Question: I have a form with a combox box and a text box that are bound to a table, there is also a table displaying the contents and a button to save the reocrd.
I was wondering how do I have the form create a new record instead of overwriting the current one when the save button is clicked ?
I am currently using a macro which has a RunCommand SaveRecord and a Refresh to update the table.
Will I need to use vba code to achieve what I am looking ?

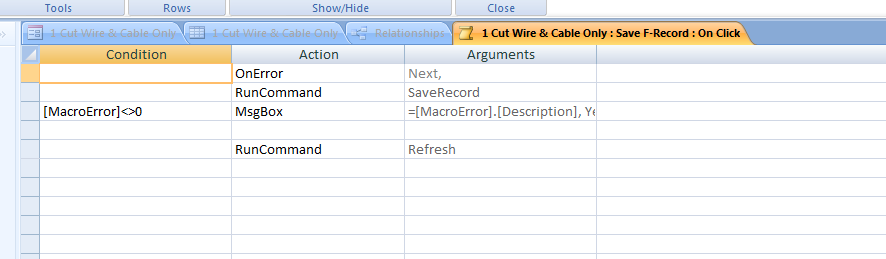
Answer: I think the simplest answer would be to build a quick macro in VBA - the code to add a new record to a table is pretty simple:
'''
Private Sub cmdAddRecord_Click()
Dim db As Database
Dim rs As DAO.Recordset
Set dbVideoCollection = CurrentDb
Set rs = db.OpenRecordset("TableName") //<- Or a specific query in the parentheses.
rs.AddNew
rs("Column1").Value = "Blah"
rs("Column2").Value = "Blah"
rs("Column3").Value = "Blah"
rs("Column4").Value = "Blah"
rs("Column5").Value = "Blah"
rs.Update
End Sub
'''
You can pull the data from the text boxes (or whatever input you're using) on your form by adding variables and reading that data in, such as:
'''
strPnum = Me.txtPNum.Value
'''
Here is the code that I'm using for a similar program - it's more complex, but its adding rows based on criteria in the database and input on the form.
'''
Private Sub Add()
''Add the Item to the Database
Dim Checker As Integer ''Used to check if all of the essential information is present on the form
Dim strPNum As String ''Hold's the Parent Item Value
Dim strSIM As String ''Hold's the SIM number Value
Dim rs As DAO.Recordset ''Used for the Routing table record set
Dim lrs As DAO.Recordset ''Used for the Labor Code table record set
Dim db As Database ''Database variable
Dim i As Integer
Dim OpDesc, LabCode, DBLRCodes(50), DBLRClong, DBLRDesc(50), a As String
Dim RoutSeq, LabHour, LabUnits, LRChecker, b, c As Integer
Set db = CurrentDb
Set rs = db.OpenRecordset("tblTestForRoutingInput")
Set lrs = db.OpenRecordset("tblLaborRateCodes")
Checker = 0
i = 1
''Debug.Print "For Cycling through manually."
''Verify that the essential fields have values.
If IsNull(Me.txtPNum.Value) Then
Checker = MsgBox("Please enter a value for the Parent Item Number", vbOKOnly, "Blank Parent Item Number")
ElseIf IsNull(Me.txtSIM.Value) Then
Checker = MsgBox("Please enter a value for the SIM number", vbOKOnly, "Blank SIM Number")
ElseIf Len(Me.txtSIM.Value) <> 11 Then
Checker = MsgBox("The SIM # must be 11 characters.", vbOKOnly, "Invalid SIM Number")
ElseIf IsNull(Me.txtStep1.Value) Then
Checker = MsgBox("Please enter at least ( 1 ) routing step.", vbOKOnly, "No Routing Steps")
End If
''If none of the essential fields are empty, proceed with the add.
If Checker = 0 Then
''Pull the Parent Item and SIM number values
strPNum = Me.txtPNum.Value
strSIM = Me.txtSIM.Value
''Search the table to see if the PNum or SIM already exists. If it does, end the function.
Do While Not rs.EOF
If rs("Parent_Item") = strPNum And Checker = 0 Then
Checker = MsgBox("Parent Item#: " + strPNum + " already exists in the database. If you wish to edit the item, please use the [Edit] screen.", vbOKOnly, "Item Already Exists")
i = 20
ElseIf rs("SIM") = strSIM And Checker = 0 Then
Checker = MsgBox("SIM#: " + strSIM + " already exists in the database. If you wish to edit the item, please use the [Edit] screen.", vbOKOnly, "Item Already Exists")
i = 20
End If
rs.MoveNext
Loop
''Determine the step to read in.
Do Until i = 20
If i = 1 Then
OpDesc = Me.txtStep1.Value
RoutSeq = Me.txtSeq1.Value
LabCode = Me.txtCode1.Value
LabHour = Me.txtHours1.Value
LabUnits = Me.txtUnits1.Value
ElseIf i = 2 Then ''I have a long string of If statement in the original code that are just used to get the data from the different text boxes but would take up another few hundred lines here.
End If
''If the current step has no data, end the function
If IsNull(OpDesc) Then
Checker = MsgBox("Item: " + strPNum + " has been added with (" + Str(i - 1) + ") Routing Steps", vbOKOnly, "Item Added")
i = 20
Else
''Define the variables to use for the Labor Rate Checker
LRChecker = 0
DBLClong = ""
b = 0
c = 1
''Check the entered Labor Rate Code against what is in the database, and pull the data into parallel arrays
Do While Not lrs.EOF
b = b + 1
If LabCode = lrs("Labor_Rate_Code") Then
LRChecker = 1
End If
DBLRCodes(b) = lrs("Labor_Rate_Code")
DBLRDesc(b) = lrs("Labor_Rate_Description")
lrs.MoveNext
Loop ''While Loop
''Compile the LR array data into 1 string for the Message Box
Do Until c > b
If DBLClong = "" Then
DBLClong = DBLRCodes(c) + " - " + DBLRDesc(c)
Else
DBLClong = DBLClong & vbNewLine & DBLRCodes(c) + " - " + DBLRDesc(c)
End If
c = c + 1
Loop ''Until Loop
lrs.MoveFirst
''If the Labor Rate code entered does not match one in the system, prompt the user to input a new code.
If LRChecker = 0 Then
LabCode = InputBox("The Labor Rate Code entered for Routing Step: " + Str(i) + " does not match any in the database. Please enter one of the following codes: " & vbNewLine & vbNewLine & DBLClong + ".", "Invalid Labor Rate Code", "Enter Code Here")
End If
''Add the new record into the DB
rs.AddNew
rs("Parent_Item") = strPNum
rs("Operation_Description") = OpDesc
rs("Routing_Sequence") = RoutSeq
rs("Labor_Code") = LabCode
rs("Labor_Hours") = LabHour
rs("Labor_Units") = LabUnits
rs("Quantity") = 10000
rs("SIM") = strSIM
rs("Effective_Date") = Date
rs.Update
i = i + 1
End If
Loop
''Close the recordsets
rs.Close
lrs.Close
End If
End Sub
'''